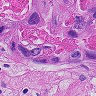
Metastatic tissue present: yes